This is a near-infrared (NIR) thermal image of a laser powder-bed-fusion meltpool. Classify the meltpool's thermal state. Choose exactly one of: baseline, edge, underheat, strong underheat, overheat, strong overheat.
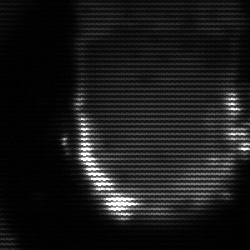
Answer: baseline